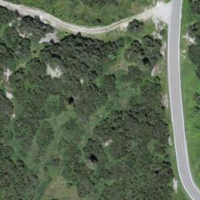
EUNIS habitat code: 32
Species observed at this site:
Crepis aurea